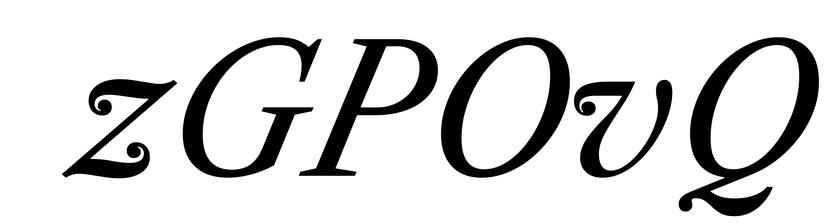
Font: LibreCaslonText-Italic_Italic